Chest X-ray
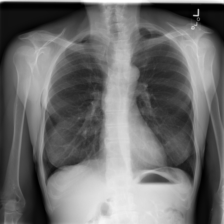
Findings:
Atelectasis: negative
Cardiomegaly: negative
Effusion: negative
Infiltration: negative
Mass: negative
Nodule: negative
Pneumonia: negative
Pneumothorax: negative
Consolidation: negative
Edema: negative
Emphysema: negative
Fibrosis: negative
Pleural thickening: negative
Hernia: negative